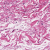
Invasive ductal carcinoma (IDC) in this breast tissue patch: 0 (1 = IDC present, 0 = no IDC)